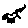
Label: cat